Interaction volume radius: 5 \u00c5
Interaction volume height: 10 \u00c5
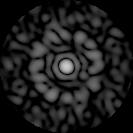
Disorder parameter: 0.7915